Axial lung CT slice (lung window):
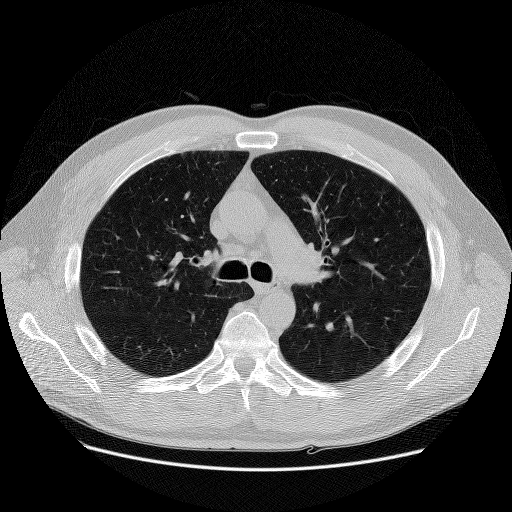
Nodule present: no